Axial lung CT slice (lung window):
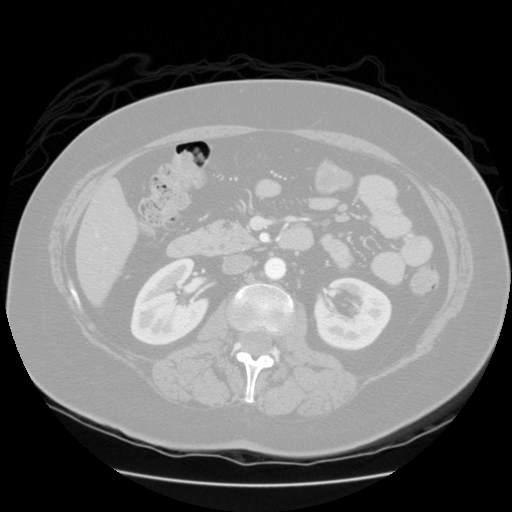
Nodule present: no